Question: I'm working on creating a procedurally generated fantasy-style map using the cells of a Voronoi diagram to determine terrain.
During the tectonic plate generation I realized that it's really important to have wrapping edges during generation to prevent plates from spreading against the edges of the map. On subsequent seeds, without border wrapping, the logic of the map goes out the window.
: No wrapping, plate borders indicated by black dots...

Part of determining the plates is identifying 70% of the world's area as "oceanic" and the other 30% as "continental".
Basically:
The borders of the map don't have to wrap as long as they can be thematically incorporated.
I've thought about adding predefined uniform points all around the edge and forcibly linking them to each other, but there has to be a better way. I've stripped out the border points because they don't link up well with their neighbors in the library I'm using.
<URL>
<URL>' function @line 236
I'm using to generate the points. I'm programming in AS3 but I'm fine with answers in any programming language or pseudo code.
:
How do I wrap the Voronoi diagram so the cells at the bottom refer to the cells on the top and the cells on the left refer to the cells on the right (and vice versa)?
Edit:
The desired result would be an image similar to this one of the real world's tectonic plates. See how the plates lap over the sides of the map? That's what I'm going for, though only East/West.
<URL>
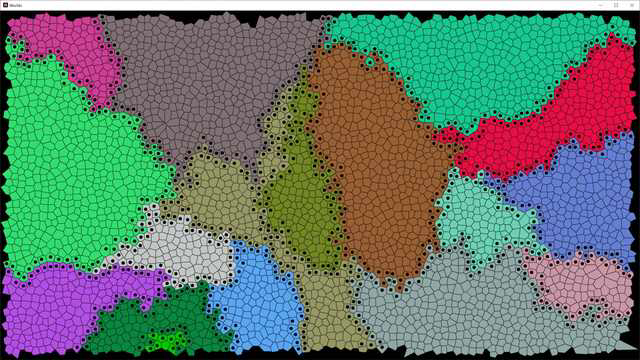
Answer: To solve the problem of wrapping (I decided to only to wrap the left/right sides) I ended up doing the following:
I started by only filling (using poisson disk sampling) a narrow strip of points on the left side. Then I copied this strip to right outside the far-right bounds of the map. Then I filled the resulting empty rectangle between the two strips.
After that it was just a matter of making sure the far right bounds are linked to the points on the far left.